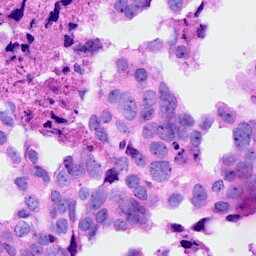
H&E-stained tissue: Breast